Question: I'm working on a iPhone app which shows an mobile webform in a UIWebView. I'm using a default iOS layout with a navigation and tab bar.

The mobile webform is displayed in a UIWebView in the white area. Since the webform has a lot of input fields, we really need as must space for it as possible. Because of this, we are planing to remove the tabs in the bottom. Over time, there will be more tabs/sections, so it is not a solution to just add a button for each section in the left side of the navigation bar. On a iPad a popover could easily be used to handle this.
Is there a standard iOS layout mechanism to handle this change of sections/views without using tabs?
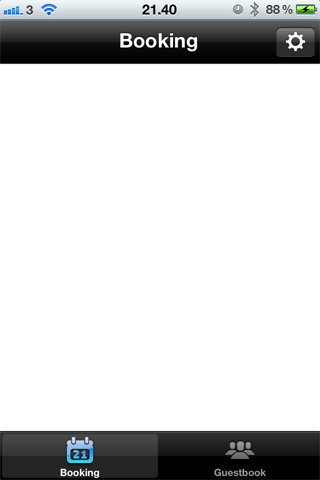
Answer: You could do something long the lines of Path or the new Facebook app and have the "table of contents" behind the Navbar and the navbar slides away (along with the child view) to reveal it. When done right (ie smoothly) I think the effect is really cool.
This would also work great as you add more and more options, since the table could just scroll.
Here is a framework that might be you started: <URL>